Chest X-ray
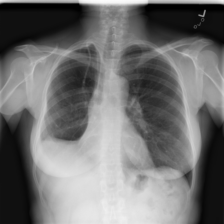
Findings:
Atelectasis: negative
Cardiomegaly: negative
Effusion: negative
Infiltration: positive
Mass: negative
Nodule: negative
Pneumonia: negative
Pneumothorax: negative
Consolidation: negative
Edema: negative
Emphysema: negative
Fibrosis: positive
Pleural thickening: negative
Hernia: negative